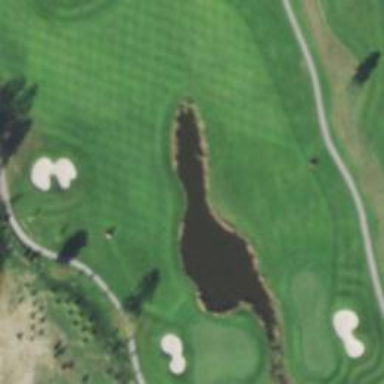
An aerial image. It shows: Water hazard in golf course. The hazard is natural water feature.